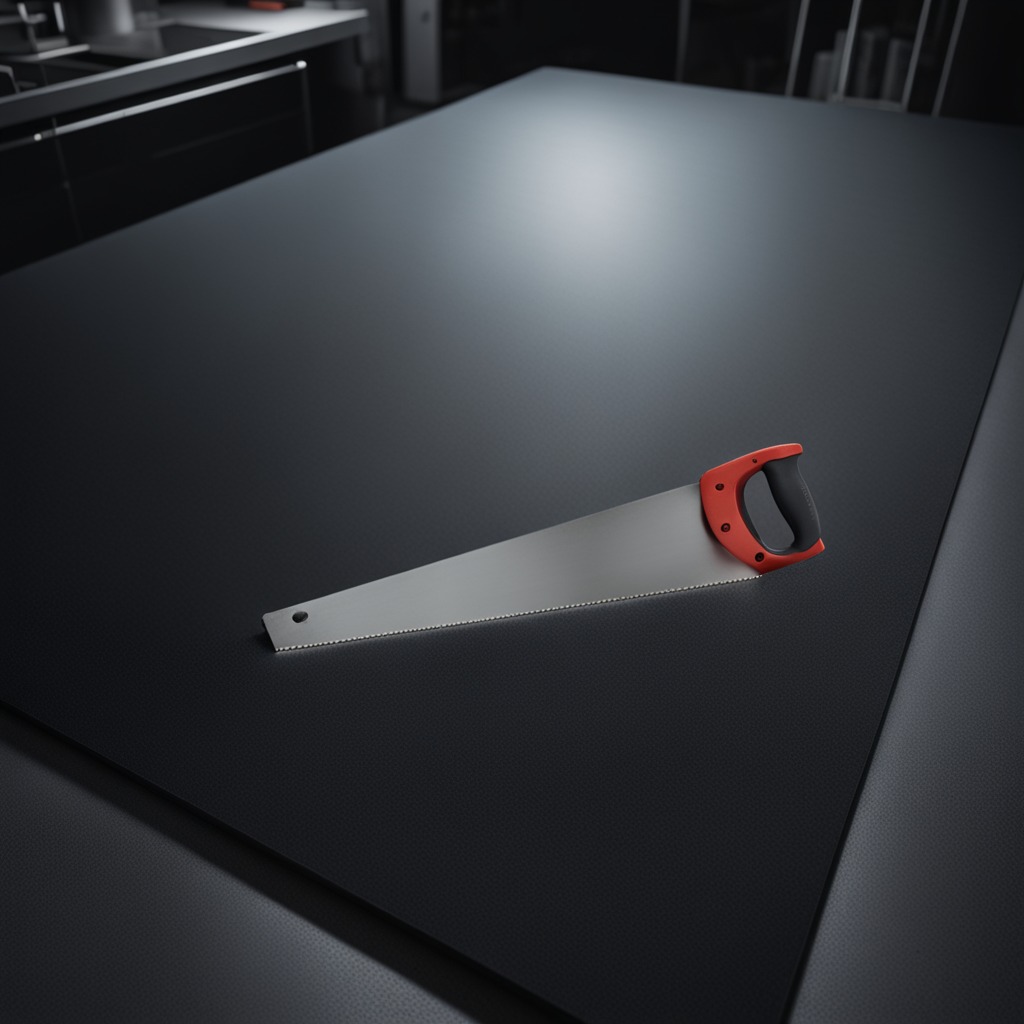
A metal saw lying on the clean granite tabletop inside a workshop at night dim ambient light soft shadows worn but beneath the mat